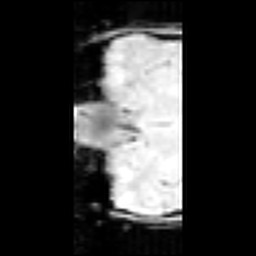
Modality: inplaneT1
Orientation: coronal
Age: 19
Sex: female